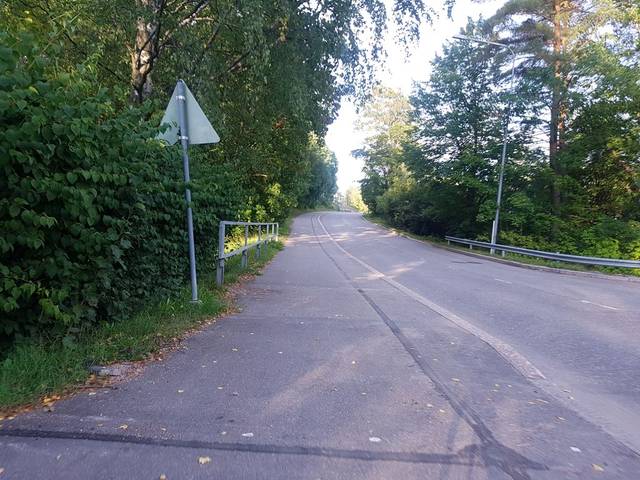
Region: Finland
Coordinates: 60.208, 24.702